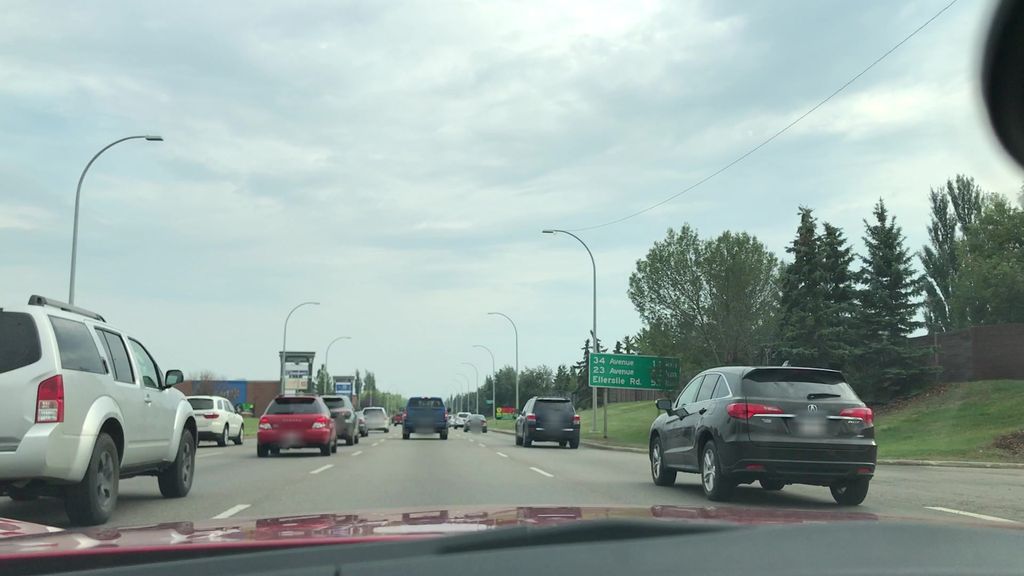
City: edmonton